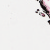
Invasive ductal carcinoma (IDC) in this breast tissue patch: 0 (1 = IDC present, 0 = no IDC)